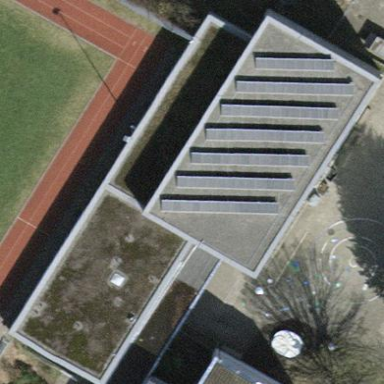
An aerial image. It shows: School building.